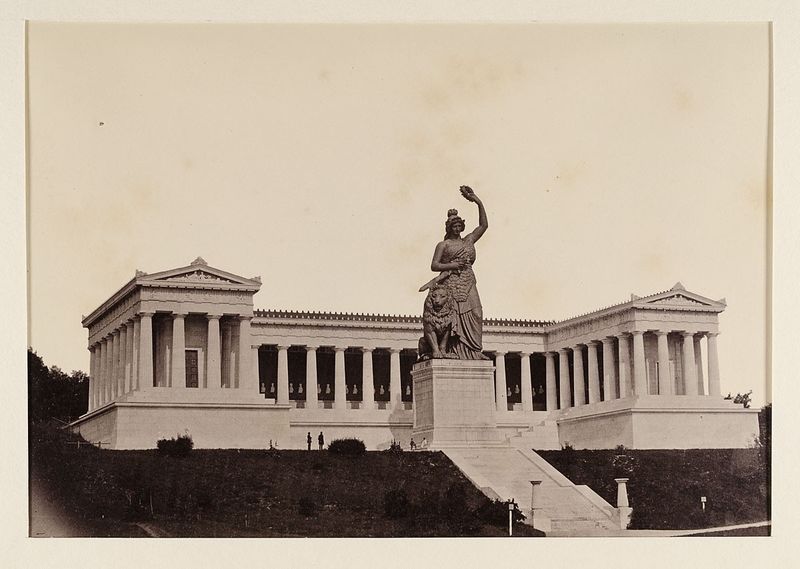
Titel: Bavaria, München
Künstler: Georg Böttger
Standort: Hamburg
Institution: Museum für Kunst und Gewerbe Hamburg
Schlagwörter: stadt, pfeiler, architektur, skulptur, statue, ort, dorf, plastik, foto, fotografie, photographie, stadtansicht, denkmal, photo, karton, standbild, monument, nationen, architekturfotografie, bavaria, ruhmeshalle, staaten, personifikationen, albumin, bildhauerkunst, lichtbild, historische, architekturphotographie, bildwerke, gebieten, angewandte und bildende kunst, hessische systematik, schwarzweißpositivverfahren, silbersalzverfahren, schwarzweißfotografie, gebäude, örtlichkeit, straße, stätte, albuminpapier, säule, ländern